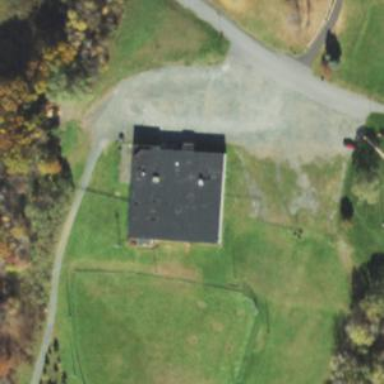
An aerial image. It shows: Building with bowling alley inside.